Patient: sex F, age 76
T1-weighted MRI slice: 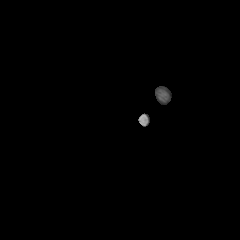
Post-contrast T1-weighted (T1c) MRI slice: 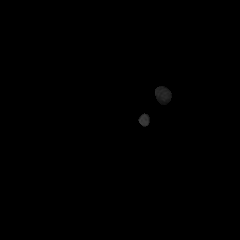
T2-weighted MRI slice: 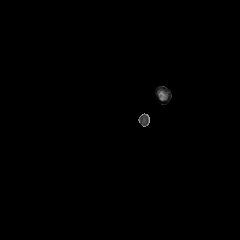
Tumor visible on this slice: no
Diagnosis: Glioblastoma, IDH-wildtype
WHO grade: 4